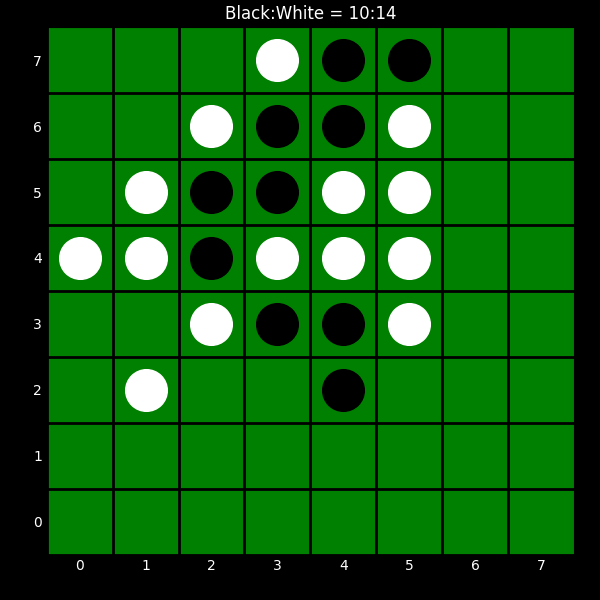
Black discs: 10
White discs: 14